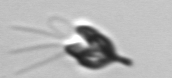
Label: Pyramimonas_longicauda